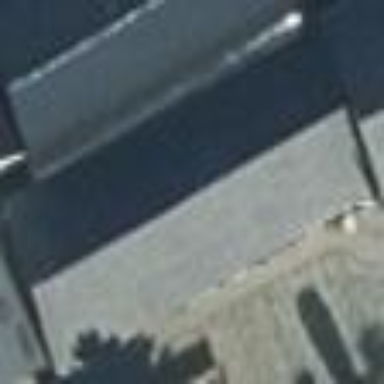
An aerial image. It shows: Commercial building.